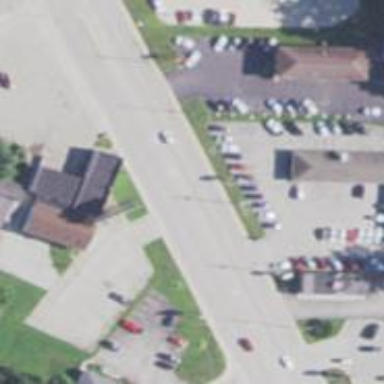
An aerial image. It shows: Crossing road.